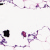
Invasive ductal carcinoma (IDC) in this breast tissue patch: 0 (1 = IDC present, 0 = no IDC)